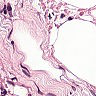
Metastatic tissue present: no